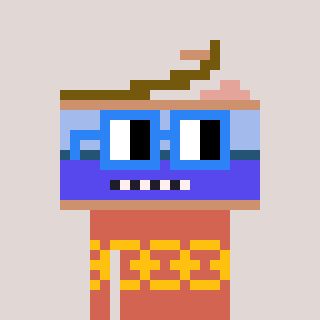
a pixel art character with square blue glasses, a canned ham-shaped head and a peachy-colored body on a warm background